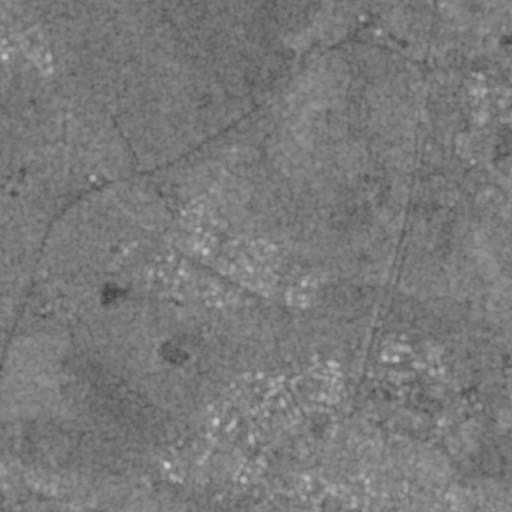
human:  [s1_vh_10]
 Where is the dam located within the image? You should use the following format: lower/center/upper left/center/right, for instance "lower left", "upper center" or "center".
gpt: The dam is located in the center left of the image.
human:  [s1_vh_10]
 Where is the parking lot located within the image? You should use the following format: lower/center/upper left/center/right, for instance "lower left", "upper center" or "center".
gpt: The parking lot is located in the lower center of the image.
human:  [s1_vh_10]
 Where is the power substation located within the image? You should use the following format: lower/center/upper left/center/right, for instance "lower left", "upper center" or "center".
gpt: The power substation is located in the upper left of the image.
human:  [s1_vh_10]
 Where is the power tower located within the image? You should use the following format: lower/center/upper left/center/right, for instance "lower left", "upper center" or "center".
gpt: The power tower is located in the left of the image.
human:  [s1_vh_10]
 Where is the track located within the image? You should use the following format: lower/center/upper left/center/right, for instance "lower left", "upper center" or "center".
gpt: The track is located in the lower left of the image.
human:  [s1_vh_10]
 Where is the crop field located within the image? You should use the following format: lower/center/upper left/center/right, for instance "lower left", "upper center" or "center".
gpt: There is no crop field in the image.

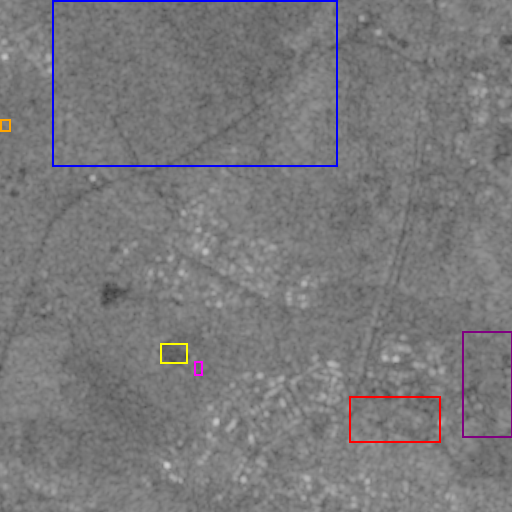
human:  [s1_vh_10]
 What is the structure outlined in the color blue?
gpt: The structure outlined in blue is a crop field.
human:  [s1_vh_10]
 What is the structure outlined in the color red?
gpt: The structure outlined in red is a park.
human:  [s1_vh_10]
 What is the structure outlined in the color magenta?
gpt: The structure outlined in magenta is a parking lot.
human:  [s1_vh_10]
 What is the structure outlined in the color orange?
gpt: The structure outlined in orange is a power substation.
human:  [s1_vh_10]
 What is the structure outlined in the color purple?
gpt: The structure outlined in purple is a quarry.
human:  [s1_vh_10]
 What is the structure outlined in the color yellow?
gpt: The structure outlined in yellow is a track.
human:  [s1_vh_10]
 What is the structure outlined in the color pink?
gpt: There is no pink outline.